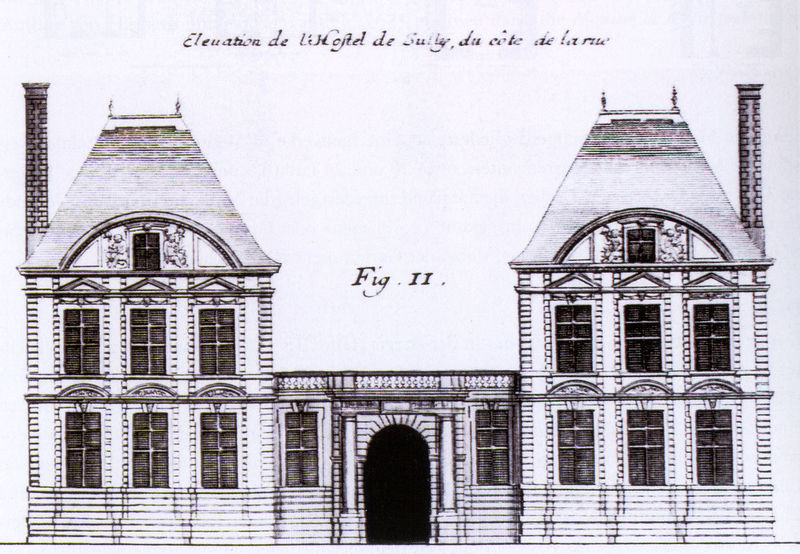
Titel: Hôtel Sully, Hauptfassade (Stich)
Künstler: Jean Androuet du Cerceau
Standort: Paris
Institution: Hôtel Sully
Schlagwörter: dunkel, weiß, fenster, frankreich, glas, grau, hell, mitte, paris, schwarz, skizze, säule, säulen, terasse, tür, zeichnung, dach, gebäude, haus, schloss, zaun, ornament, wand, architektur, barock, sockel, spitze, stein, steine, häuser, brüstung, figur, drei, klassizismus, verbindung, front, frontal, fensterläden, kamin, kamine, rund, schornstein, balkon, relief, terrasse, ruhig, schrift, ansicht, bogen, fassade, zwei, dächer, giebel, mauer, schornsteine, sprossenfenster, ziegel, grafik, graphik, linien, türe, fabrik, schlot, pilaster, französisch, rundbogen, hotel, symmetrie, striche, tor, foto, bögen, eingang, erker, wohnhaus, fensterrahmen, palast, palazzo, torbogen, balustrade, dachfenster, symmetrisch, druck, schwarz weiss, schraffur, loch, stich, text, überschrift, entwurf, schema, halbrund, portal, rustika, villa, sims, zahl, ziffer, mauern, harmonisch, vorderansicht, plan, herrenhaus, ballustrade, gespiegelt, kupferstich, louvre, weisss, querschnitt, symetrisch, doppelt, tunnel, dachgeschoss, grundriss, garu, bauwerk, palais, bauplastik, aufriss, architekturzeichnung, ädikula, zweigeschossig, sockelzone, ziegelmauer, fenstergiebel, beschriftet, ädikulen, halbsäulen, flügelbauten, oberschoss, giebeldach, doppelhaus, ebenmäßig, maison, fassadenaufriss, gleich, zwilling, archive, archiven, eichnung, erdegeschoss, fig, fig 2, fig ii, fig.iii, figur 3, gif 2, hôtel de sully, kamne, kamnine, marais, schornsteins, straßenseite, suily, sully, gleichmäßig, ausgewogen, o, 2, 11, hotel de suily, gemäude, elevation, postal, hostel, fig. ii, goben, figur 11, hostel de sully